Interaction volume radius: 5 \u00c5
Interaction volume height: 30 \u00c5
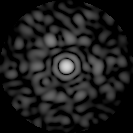
Disorder parameter: 0.8387